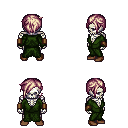
a pixel art fantasy rpg character, male body template, skeleton, green robe, white pants, white blonde pixie cut hairstyle, leather bracers, brown shoes, four views (front, back, left, right), 2x2 character sprite sheet, small pixel art, hard edges, no anti-aliasing